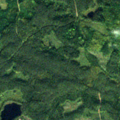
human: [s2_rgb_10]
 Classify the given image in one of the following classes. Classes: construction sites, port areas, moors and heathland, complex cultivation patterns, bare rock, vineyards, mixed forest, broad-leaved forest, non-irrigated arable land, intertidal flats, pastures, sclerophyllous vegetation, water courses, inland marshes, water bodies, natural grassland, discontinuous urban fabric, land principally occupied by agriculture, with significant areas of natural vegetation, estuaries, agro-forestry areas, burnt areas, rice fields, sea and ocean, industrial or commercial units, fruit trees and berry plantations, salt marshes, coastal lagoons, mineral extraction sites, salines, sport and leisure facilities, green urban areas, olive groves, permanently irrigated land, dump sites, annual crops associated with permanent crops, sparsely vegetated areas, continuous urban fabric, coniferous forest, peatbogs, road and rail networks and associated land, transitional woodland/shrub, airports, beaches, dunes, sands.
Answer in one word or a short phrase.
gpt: coniferous forest, mixed forest